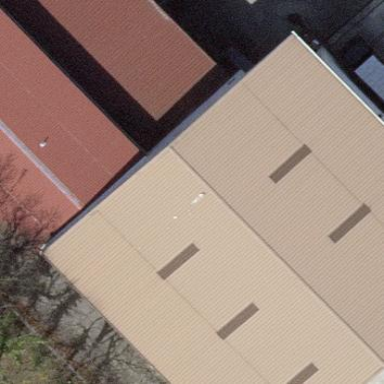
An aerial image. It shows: Commercial building.